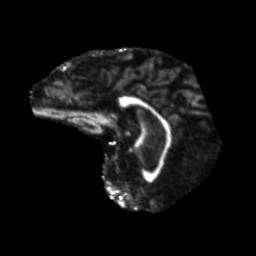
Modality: FA
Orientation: sagittal
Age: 67
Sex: female
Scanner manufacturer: siemens
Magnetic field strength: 3 T
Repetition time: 5.25 s
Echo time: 0.08 s